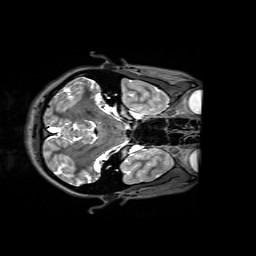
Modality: T2w
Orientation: axial
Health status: healthy
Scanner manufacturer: siemens
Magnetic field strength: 3 T
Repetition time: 4.8 s
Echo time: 0.433 s